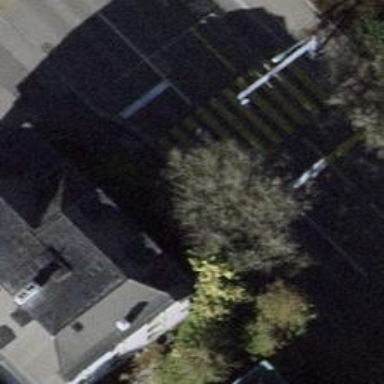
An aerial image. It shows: Zebra crossing with traffic signals on the road.